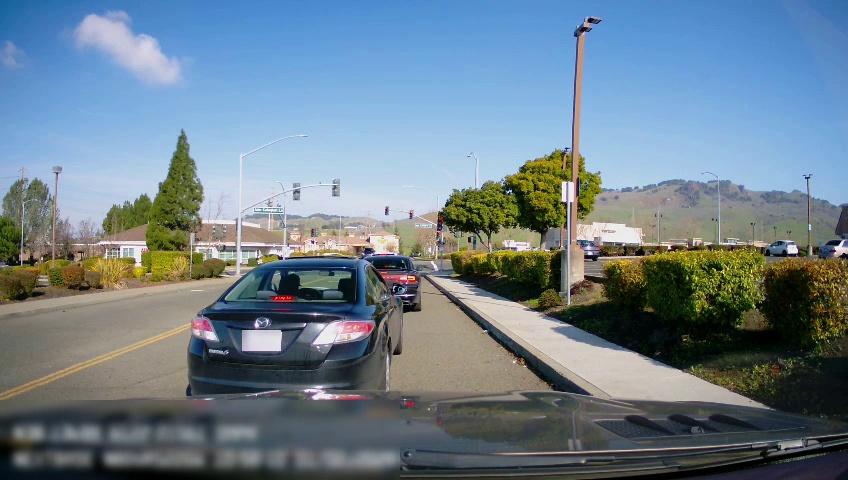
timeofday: Day
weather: Sunny
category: Drivable Space
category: Vehicles | Car
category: Vehicles | Car
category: Vehicles | Car
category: Vehicles | Car
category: Vehicles | Car
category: Vehicles | SUV
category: Lanes | Current Lane
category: Lanes | Opposite Lane
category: Traffic | Signs
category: Traffic | Signs
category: Traffic | Lights
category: Traffic | Lights